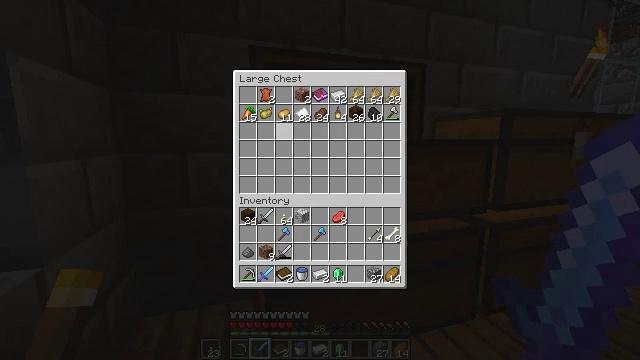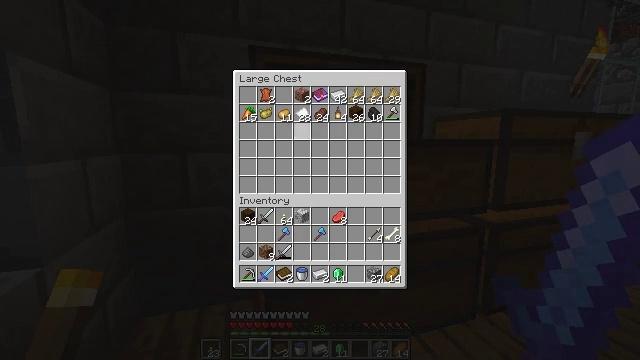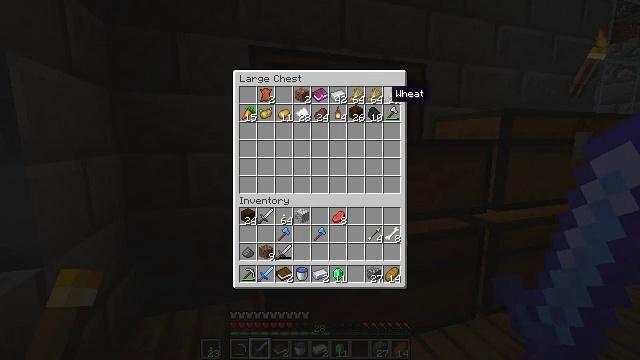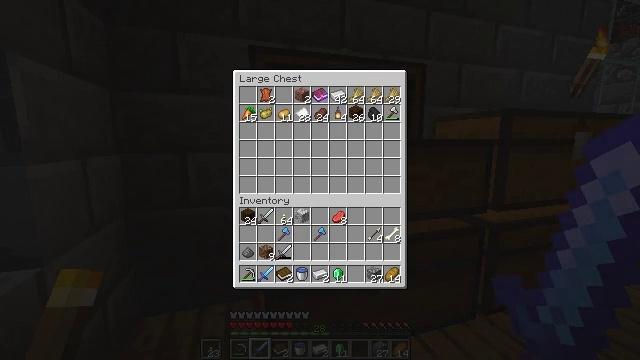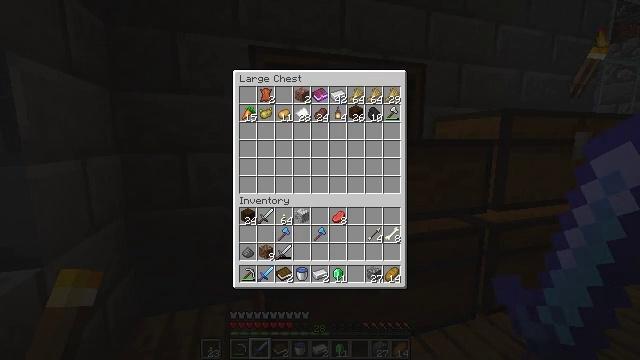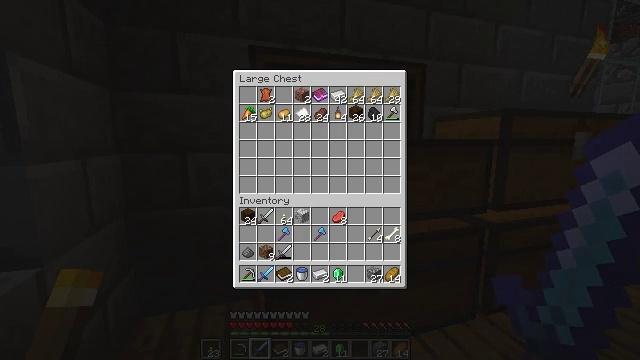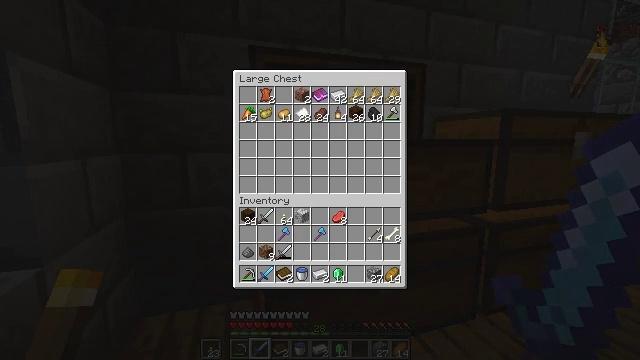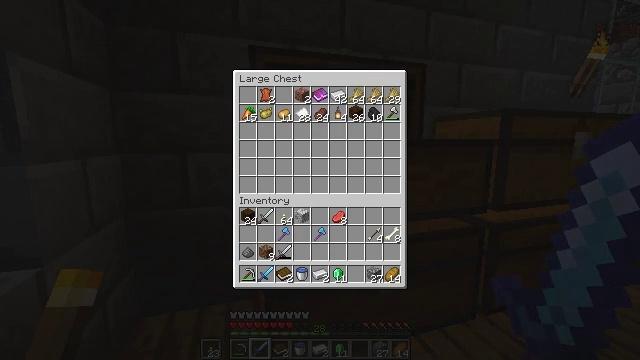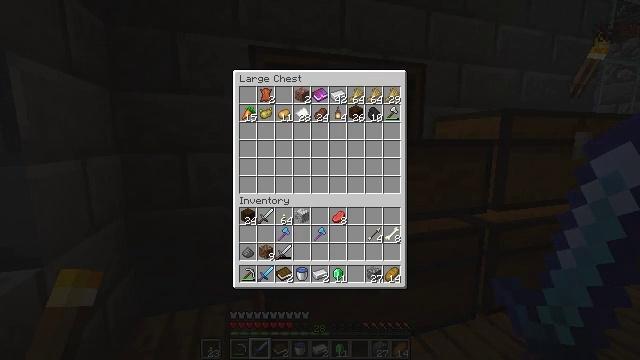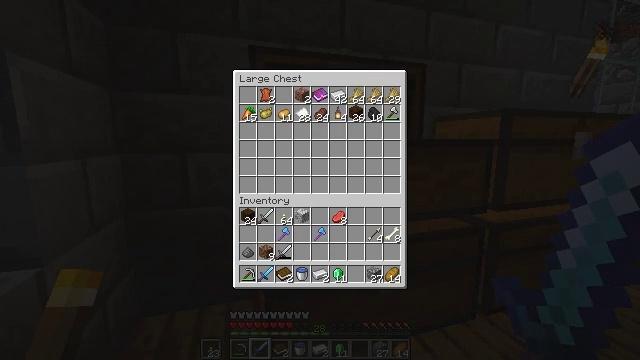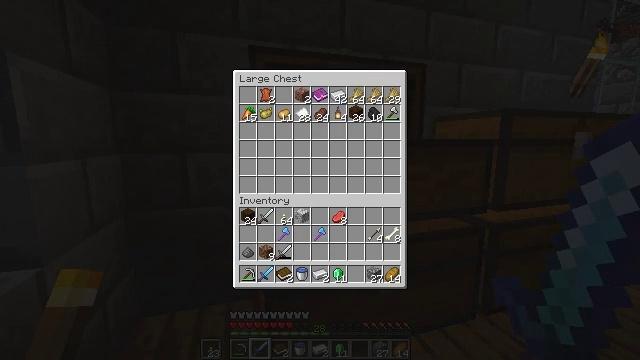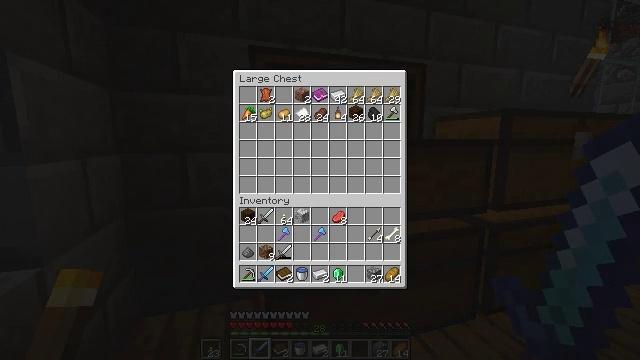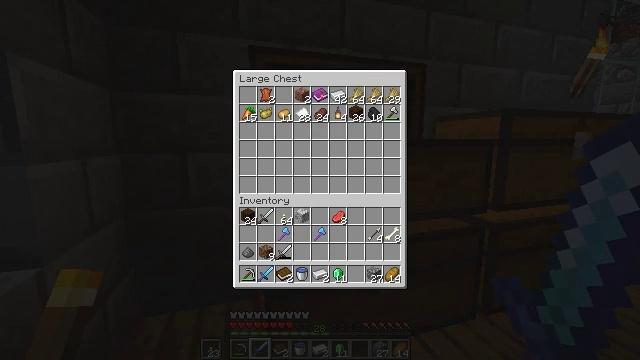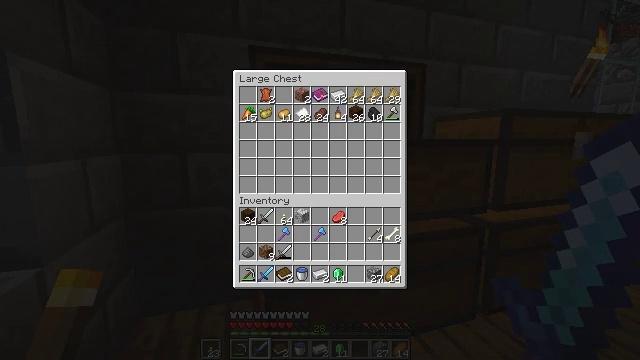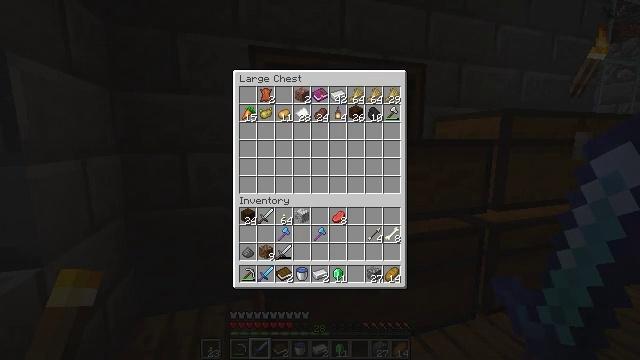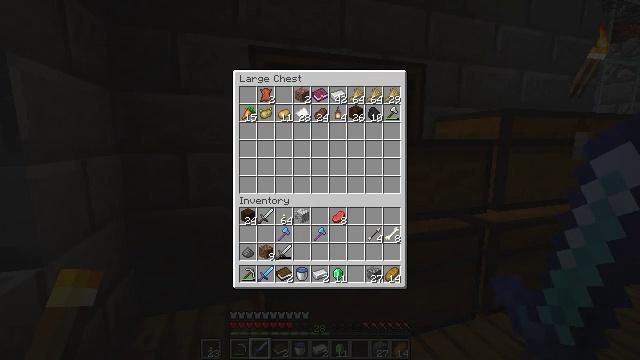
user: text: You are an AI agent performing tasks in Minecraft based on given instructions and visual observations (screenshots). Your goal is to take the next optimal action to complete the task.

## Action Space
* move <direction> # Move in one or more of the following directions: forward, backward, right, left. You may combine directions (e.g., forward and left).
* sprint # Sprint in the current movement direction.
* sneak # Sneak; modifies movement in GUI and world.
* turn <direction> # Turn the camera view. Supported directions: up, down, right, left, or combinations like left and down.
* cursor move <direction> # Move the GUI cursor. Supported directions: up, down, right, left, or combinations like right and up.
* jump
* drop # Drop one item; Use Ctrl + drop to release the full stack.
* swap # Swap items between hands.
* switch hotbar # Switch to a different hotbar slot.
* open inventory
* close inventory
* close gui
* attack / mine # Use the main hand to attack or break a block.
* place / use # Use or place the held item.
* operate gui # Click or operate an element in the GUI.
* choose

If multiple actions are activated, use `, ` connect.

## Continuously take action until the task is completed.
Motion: motion action
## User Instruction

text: Craft a map in the crafting table with paper and a compass.
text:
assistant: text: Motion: cursor move right
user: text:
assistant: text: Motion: cursor move right and up
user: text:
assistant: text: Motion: cursor move right and up
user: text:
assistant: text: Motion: no_op
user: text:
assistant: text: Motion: no_op
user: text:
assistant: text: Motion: no_op
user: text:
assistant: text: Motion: no_op
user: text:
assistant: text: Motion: no_op
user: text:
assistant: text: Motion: no_op
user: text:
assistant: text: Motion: no_op
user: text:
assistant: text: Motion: no_op
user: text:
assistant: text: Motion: no_op
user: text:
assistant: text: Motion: no_op
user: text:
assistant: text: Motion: cursor move left and down
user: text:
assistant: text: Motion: cursor move left and down
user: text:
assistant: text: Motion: cursor move left and down
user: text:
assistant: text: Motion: cursor move left
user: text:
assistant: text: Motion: cursor move left
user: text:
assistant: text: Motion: cursor move left and down
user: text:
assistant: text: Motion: cursor move left
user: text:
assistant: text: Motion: cursor move left
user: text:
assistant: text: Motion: cursor move left
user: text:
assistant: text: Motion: no_op
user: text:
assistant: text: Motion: no_op
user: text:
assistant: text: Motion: no_op
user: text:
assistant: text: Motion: no_op
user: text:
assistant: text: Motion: no_op
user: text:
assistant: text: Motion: no_op
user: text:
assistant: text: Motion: no_op
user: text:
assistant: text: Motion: cursor move right and up